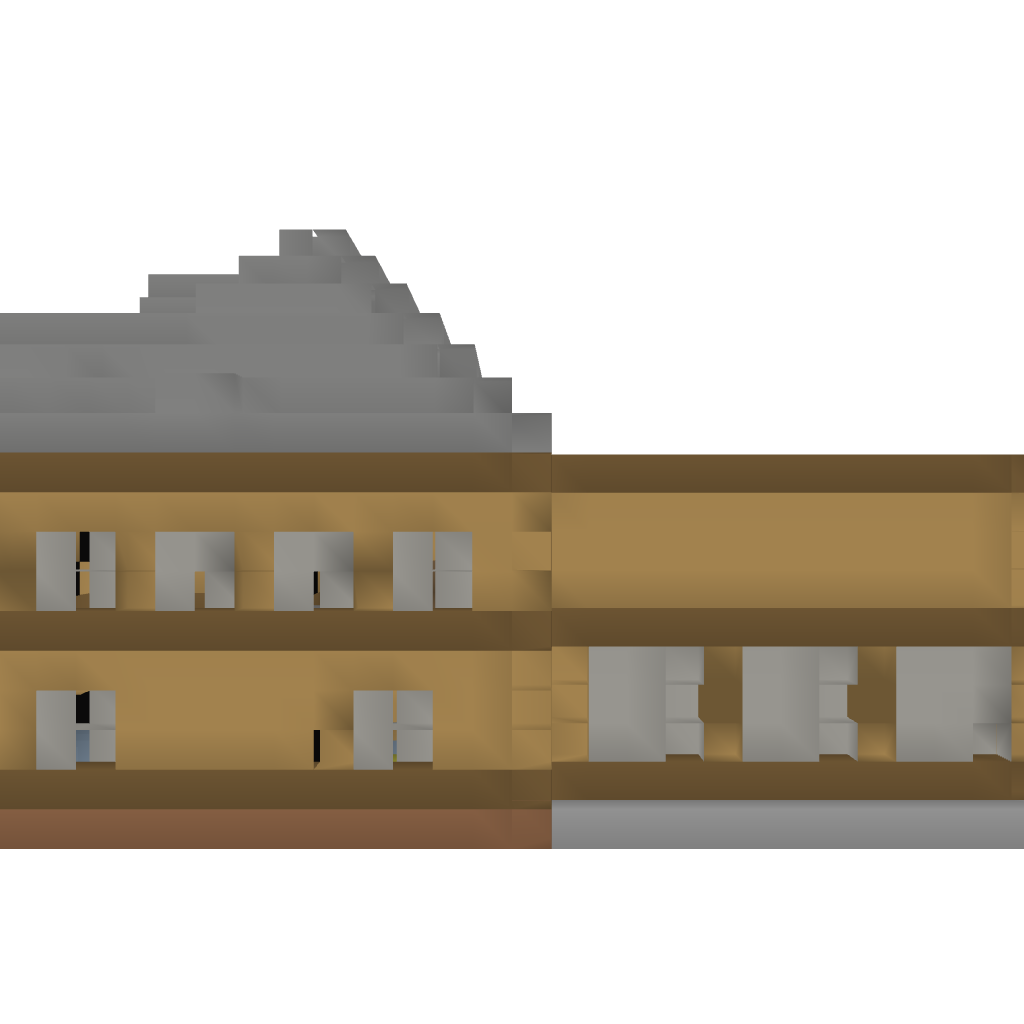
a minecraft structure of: Modern Mansion